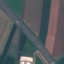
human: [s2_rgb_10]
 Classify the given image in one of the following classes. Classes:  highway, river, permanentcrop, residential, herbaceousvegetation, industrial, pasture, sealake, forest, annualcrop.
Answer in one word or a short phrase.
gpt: Highway